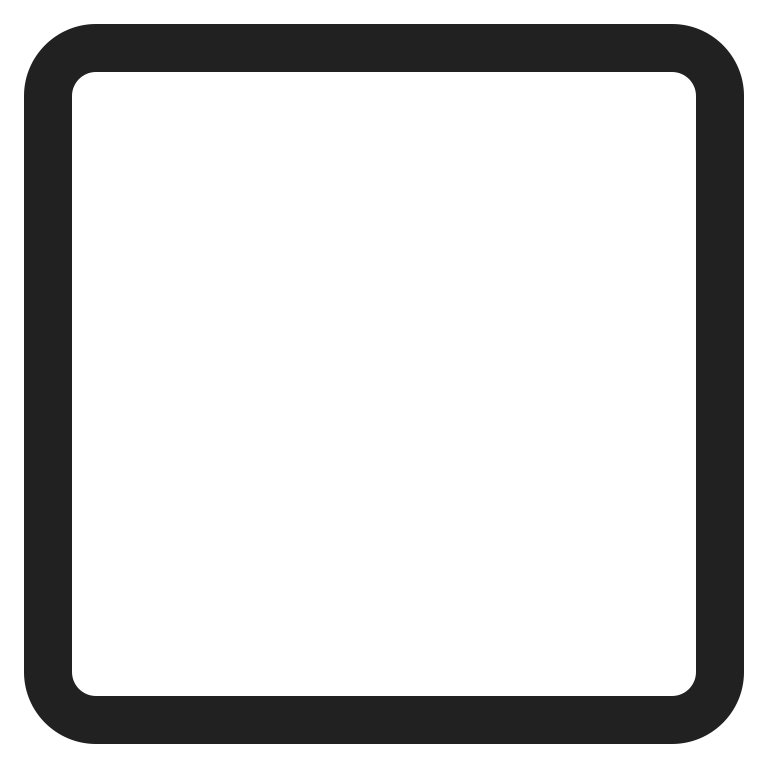
white large square high contrast